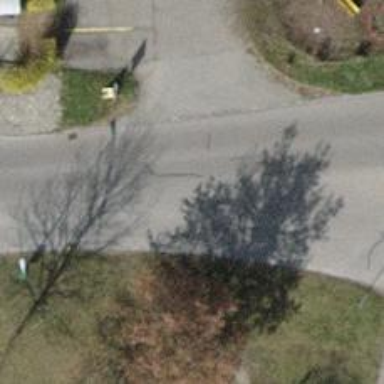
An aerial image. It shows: Asphalt parking aisle road.